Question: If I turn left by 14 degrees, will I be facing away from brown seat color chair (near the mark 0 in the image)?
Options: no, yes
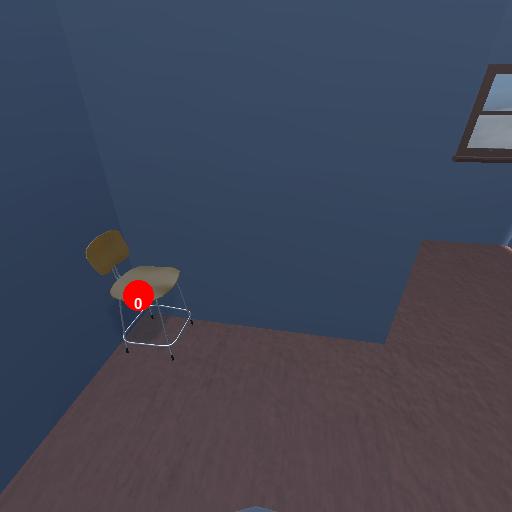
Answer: no